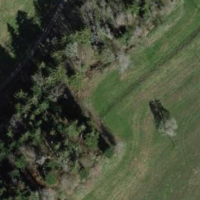
EUNIS habitat code: 44
Species observed at this site:
Impatiens parviflora